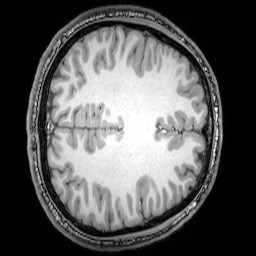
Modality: T1w
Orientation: axial
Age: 22
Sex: male
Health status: healthy
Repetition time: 0.081 s
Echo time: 0.037 s